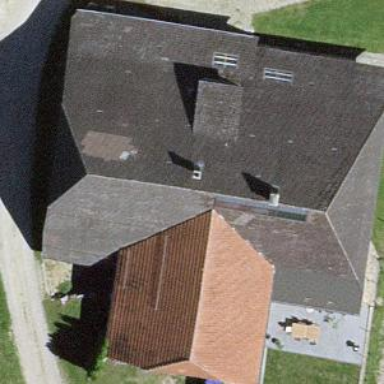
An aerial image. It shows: Farm building.